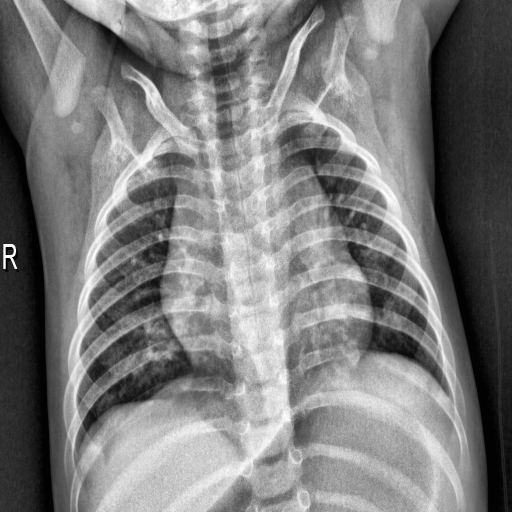
Finding: NORMAL